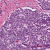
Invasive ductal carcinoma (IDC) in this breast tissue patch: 0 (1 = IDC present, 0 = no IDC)